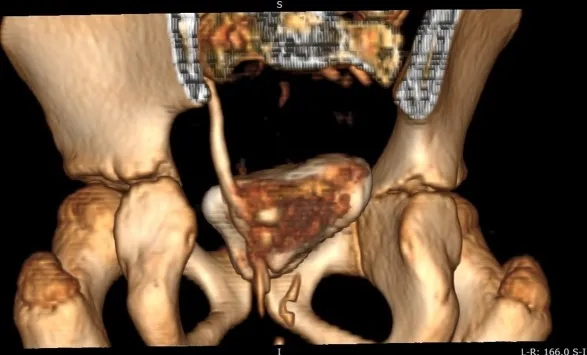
VRT (volume rendering technique) CT image, urographic sequence:posterior view after removing sacral bone:paravesical path of left ureters before insertion into vagina.
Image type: radiology (ct)